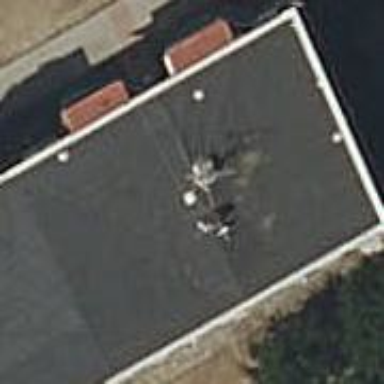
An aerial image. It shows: Residential building.